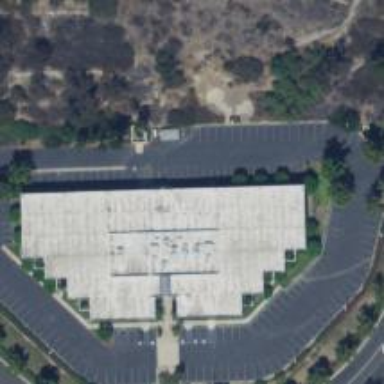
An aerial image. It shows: Commercial building.